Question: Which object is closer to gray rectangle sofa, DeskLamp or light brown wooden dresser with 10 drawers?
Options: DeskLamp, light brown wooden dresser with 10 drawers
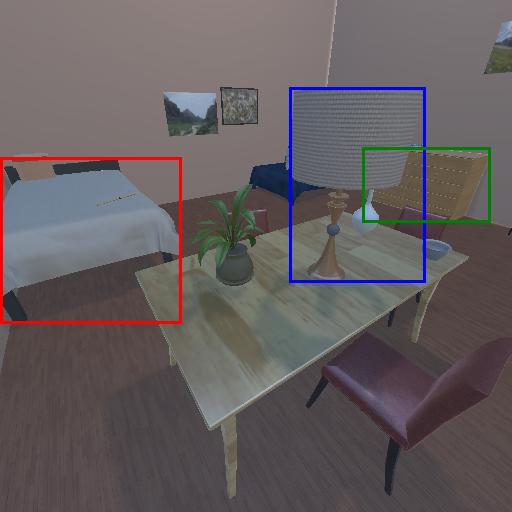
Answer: DeskLamp